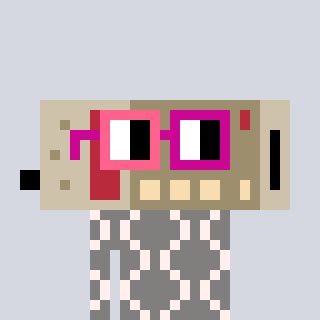
a pixel art character with square pink and red glasses, a cordless phone-shaped head and a bluegrey-colored body on a cool background